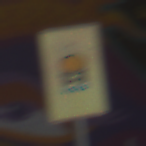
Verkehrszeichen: FahrzeugeMitWassergefaehrdenderLadungOhnePfeilsymbol
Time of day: Midday
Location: Roofed (Special)
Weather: Overcast
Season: NotSpecified
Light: Natural